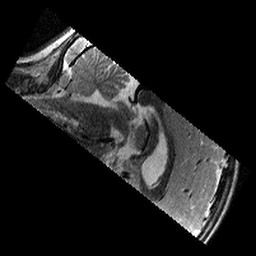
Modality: T2w
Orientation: sagittal
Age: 10
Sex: female
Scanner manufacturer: siemens
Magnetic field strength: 3 T
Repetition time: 9.23 s
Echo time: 0.067 s